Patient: sex M, age 61
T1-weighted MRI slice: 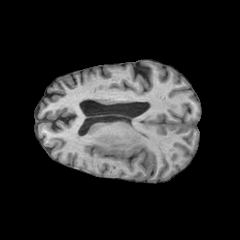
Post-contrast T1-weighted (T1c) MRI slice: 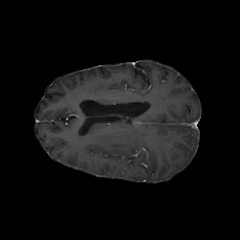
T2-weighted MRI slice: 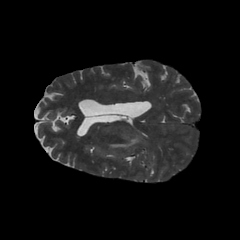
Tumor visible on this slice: yes
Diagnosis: Glioblastoma, IDH-wildtype
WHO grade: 4